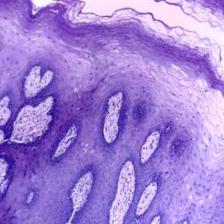
Diagnosis: Normal